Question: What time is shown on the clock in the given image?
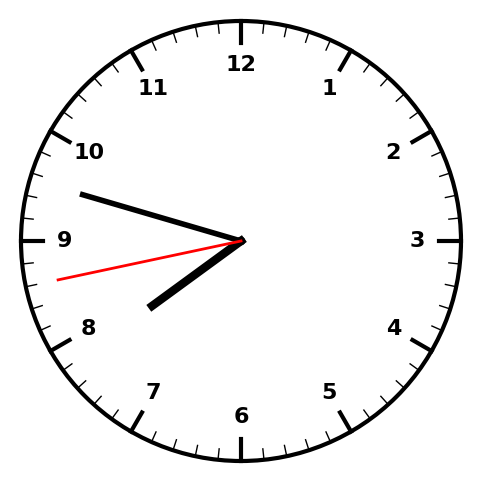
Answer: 07:47:43